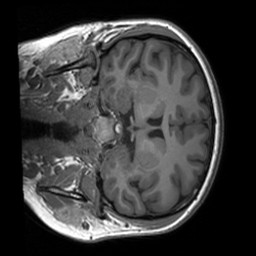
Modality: T1w
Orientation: coronal
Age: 21
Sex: female
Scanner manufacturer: siemens
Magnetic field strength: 3 T
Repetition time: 1.9 s
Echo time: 0.00226 s